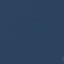
Land use / land cover: SeaLake